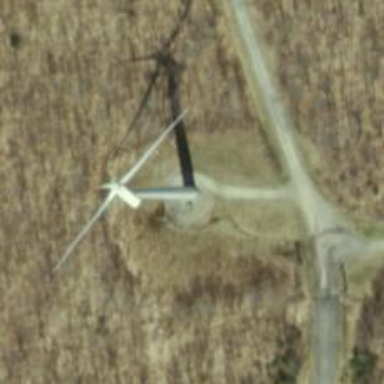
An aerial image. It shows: Wind generator with horizontal axis. The generator is wind turbine.